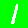
Digit: 1